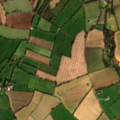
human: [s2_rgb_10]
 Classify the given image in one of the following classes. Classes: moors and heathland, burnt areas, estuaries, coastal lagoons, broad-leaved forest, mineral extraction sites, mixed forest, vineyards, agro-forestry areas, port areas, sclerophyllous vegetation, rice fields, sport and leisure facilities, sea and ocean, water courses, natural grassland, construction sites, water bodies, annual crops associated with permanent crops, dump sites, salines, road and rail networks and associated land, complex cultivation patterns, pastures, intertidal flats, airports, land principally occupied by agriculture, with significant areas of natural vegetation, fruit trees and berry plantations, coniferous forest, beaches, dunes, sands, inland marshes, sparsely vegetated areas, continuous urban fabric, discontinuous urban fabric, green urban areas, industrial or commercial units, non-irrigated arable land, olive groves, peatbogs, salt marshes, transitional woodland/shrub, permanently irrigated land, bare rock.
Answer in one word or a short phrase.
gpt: non-irrigated arable land, pastures